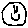
Label: smiley face